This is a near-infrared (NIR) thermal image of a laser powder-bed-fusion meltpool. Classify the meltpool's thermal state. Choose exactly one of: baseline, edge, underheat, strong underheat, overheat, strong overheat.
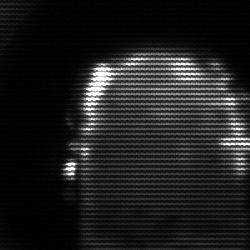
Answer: baseline